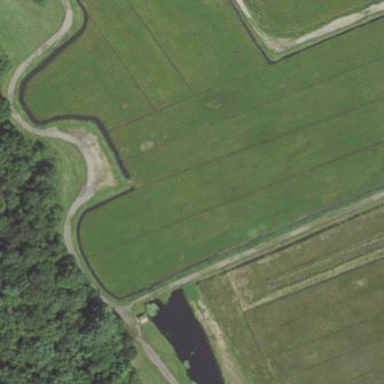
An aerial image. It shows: Farmland area with wetland features.